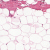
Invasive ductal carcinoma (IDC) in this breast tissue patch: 0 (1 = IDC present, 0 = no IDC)